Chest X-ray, PA view. Patient: 49 years old, sex F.
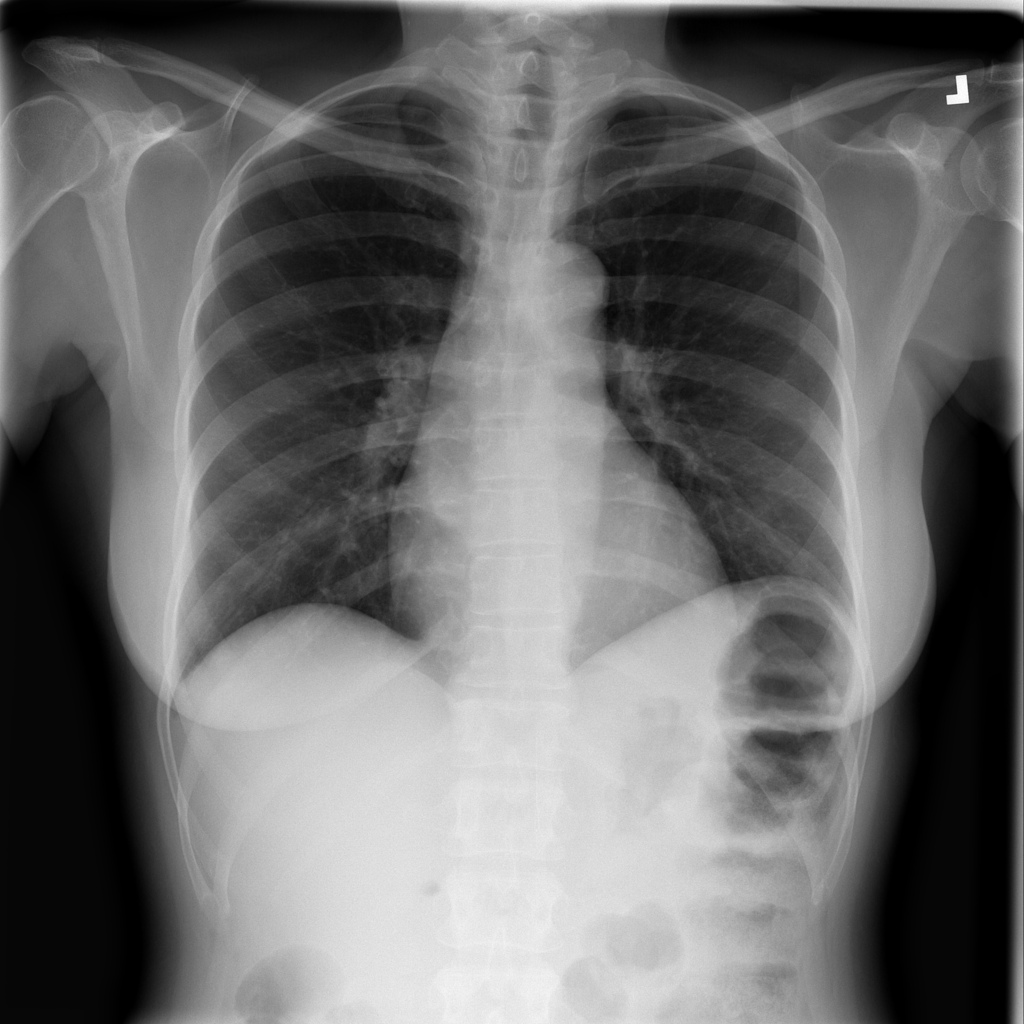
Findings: No Finding